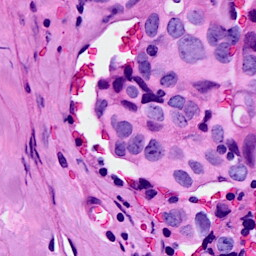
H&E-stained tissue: Breast